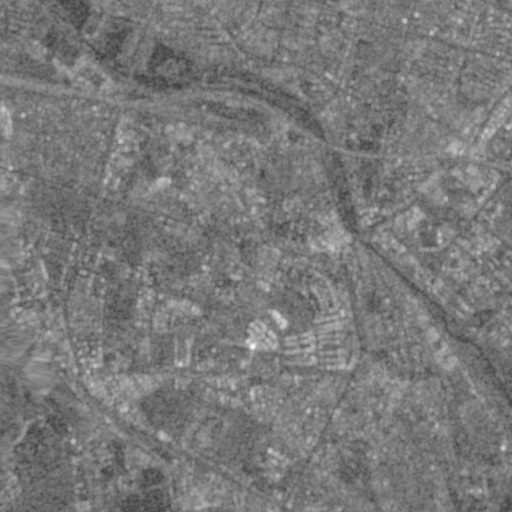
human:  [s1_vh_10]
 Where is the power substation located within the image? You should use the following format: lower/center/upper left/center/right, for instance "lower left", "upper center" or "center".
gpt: The power substation is located in the center right of the image.
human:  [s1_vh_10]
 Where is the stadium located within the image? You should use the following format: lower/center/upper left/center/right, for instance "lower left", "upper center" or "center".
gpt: The stadium is located in the lower left of the image.
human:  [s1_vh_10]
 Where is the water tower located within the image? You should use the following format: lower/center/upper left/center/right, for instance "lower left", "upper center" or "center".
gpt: The water tower is located in the lower left of the image.
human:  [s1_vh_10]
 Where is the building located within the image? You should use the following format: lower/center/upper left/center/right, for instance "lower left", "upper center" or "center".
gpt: There is no building in the image.

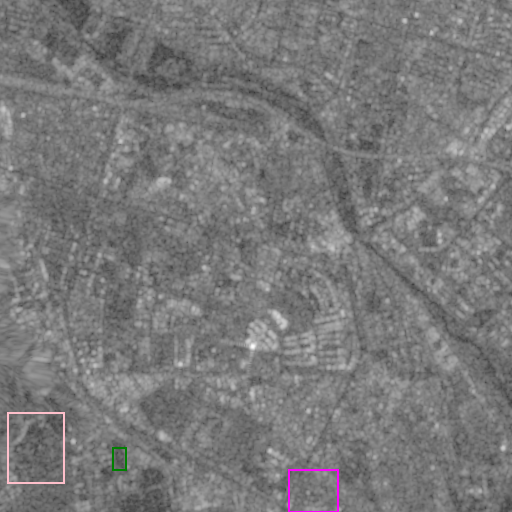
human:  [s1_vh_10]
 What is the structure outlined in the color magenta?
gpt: The structure outlined in magenta is a parking lot.
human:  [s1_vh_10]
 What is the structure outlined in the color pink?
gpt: The structure outlined in pink is a quarry.
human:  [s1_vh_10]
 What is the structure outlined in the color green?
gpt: The structure outlined in green is a stadium.
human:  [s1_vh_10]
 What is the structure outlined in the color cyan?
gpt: There is no cyan outline.